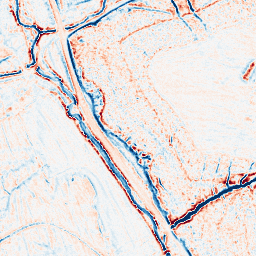
Category: edge_preserving
Decomposition family: bilateral
Decomposition parameters: d: 9
sigma_color: 150
sigma_space: 50
Upsampling method: lanczos
Upsampling parameters: scale: 2
Upsampling scale: 2